Question: I'm creating a UserControl which will be used in various scenarios. I need to expose a collection of strings from the UserControl and I'm not sure how to do it.
The two possible uses I see are:
- -
I can get the former to work with a public ObservableCollection<String> property on the UserControl but it won't work for the latter. (I get "Object of type 'System.Windows.Data.Binding' cannot be converted to type 'System.Collections.ObjectModel.ObservableCollection'1[System.String]'.")
Is there a solution that will work for both?
This is my stab at a UML diagram showing what I'm doing:

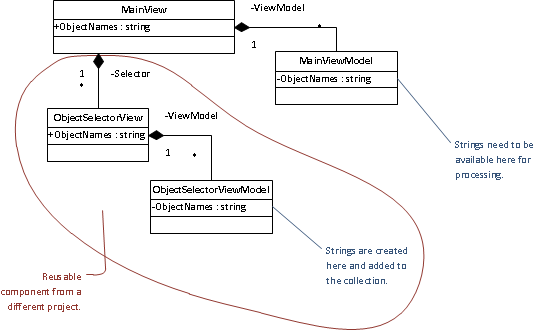
Answer: I think the problem is just that the binder can't understand generics. You should be able to get around that by inheriting from 'ObservableCollection<string>' to make a non-generic class. You can use something like this:
'''
class StringCollection : ObservableCollection<string> { }
'''
Since you are using that property as a target of a binding, you must declare it as a DependencyProperty:
'''
class ObjectSelectorView
{
public StringCollection ObjectNames
{
get { return (StringCollection)GetValue(ObjectNamesProperty); }
set { SetValue(ObjectNamesProperty, value); }
}
// Using a DependencyProperty as the backing store for ObjectNames.
// This enables animation, styling, binding, etc...
public static readonly DependencyProperty ObjectNamesProperty =
DependencyProperty.Register("ObjectNames", typeof(StringCollection),
typeof(ObjectSelectorView), null);
....
}
'''